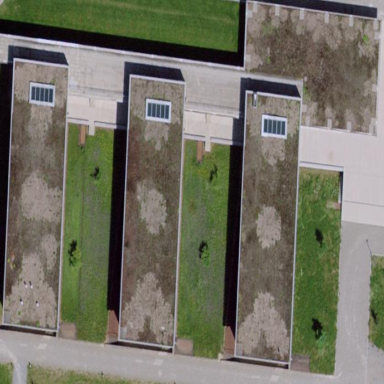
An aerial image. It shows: School building with flat roof.